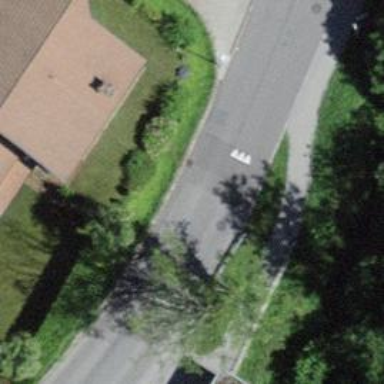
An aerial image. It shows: Bump for traffic calming.